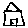
Label: house